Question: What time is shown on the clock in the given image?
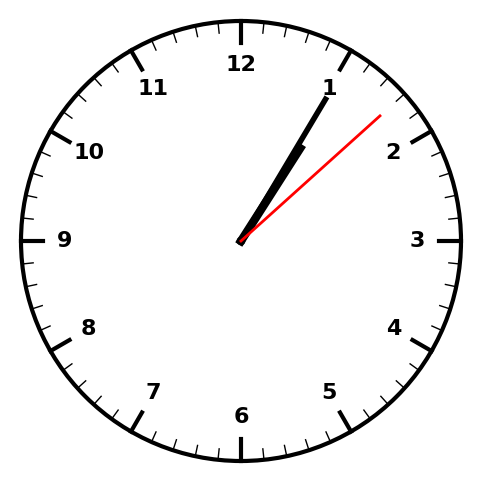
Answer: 01:05:08